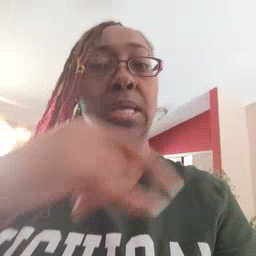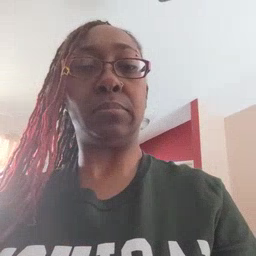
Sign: airplane